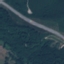
Label: Highway